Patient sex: M
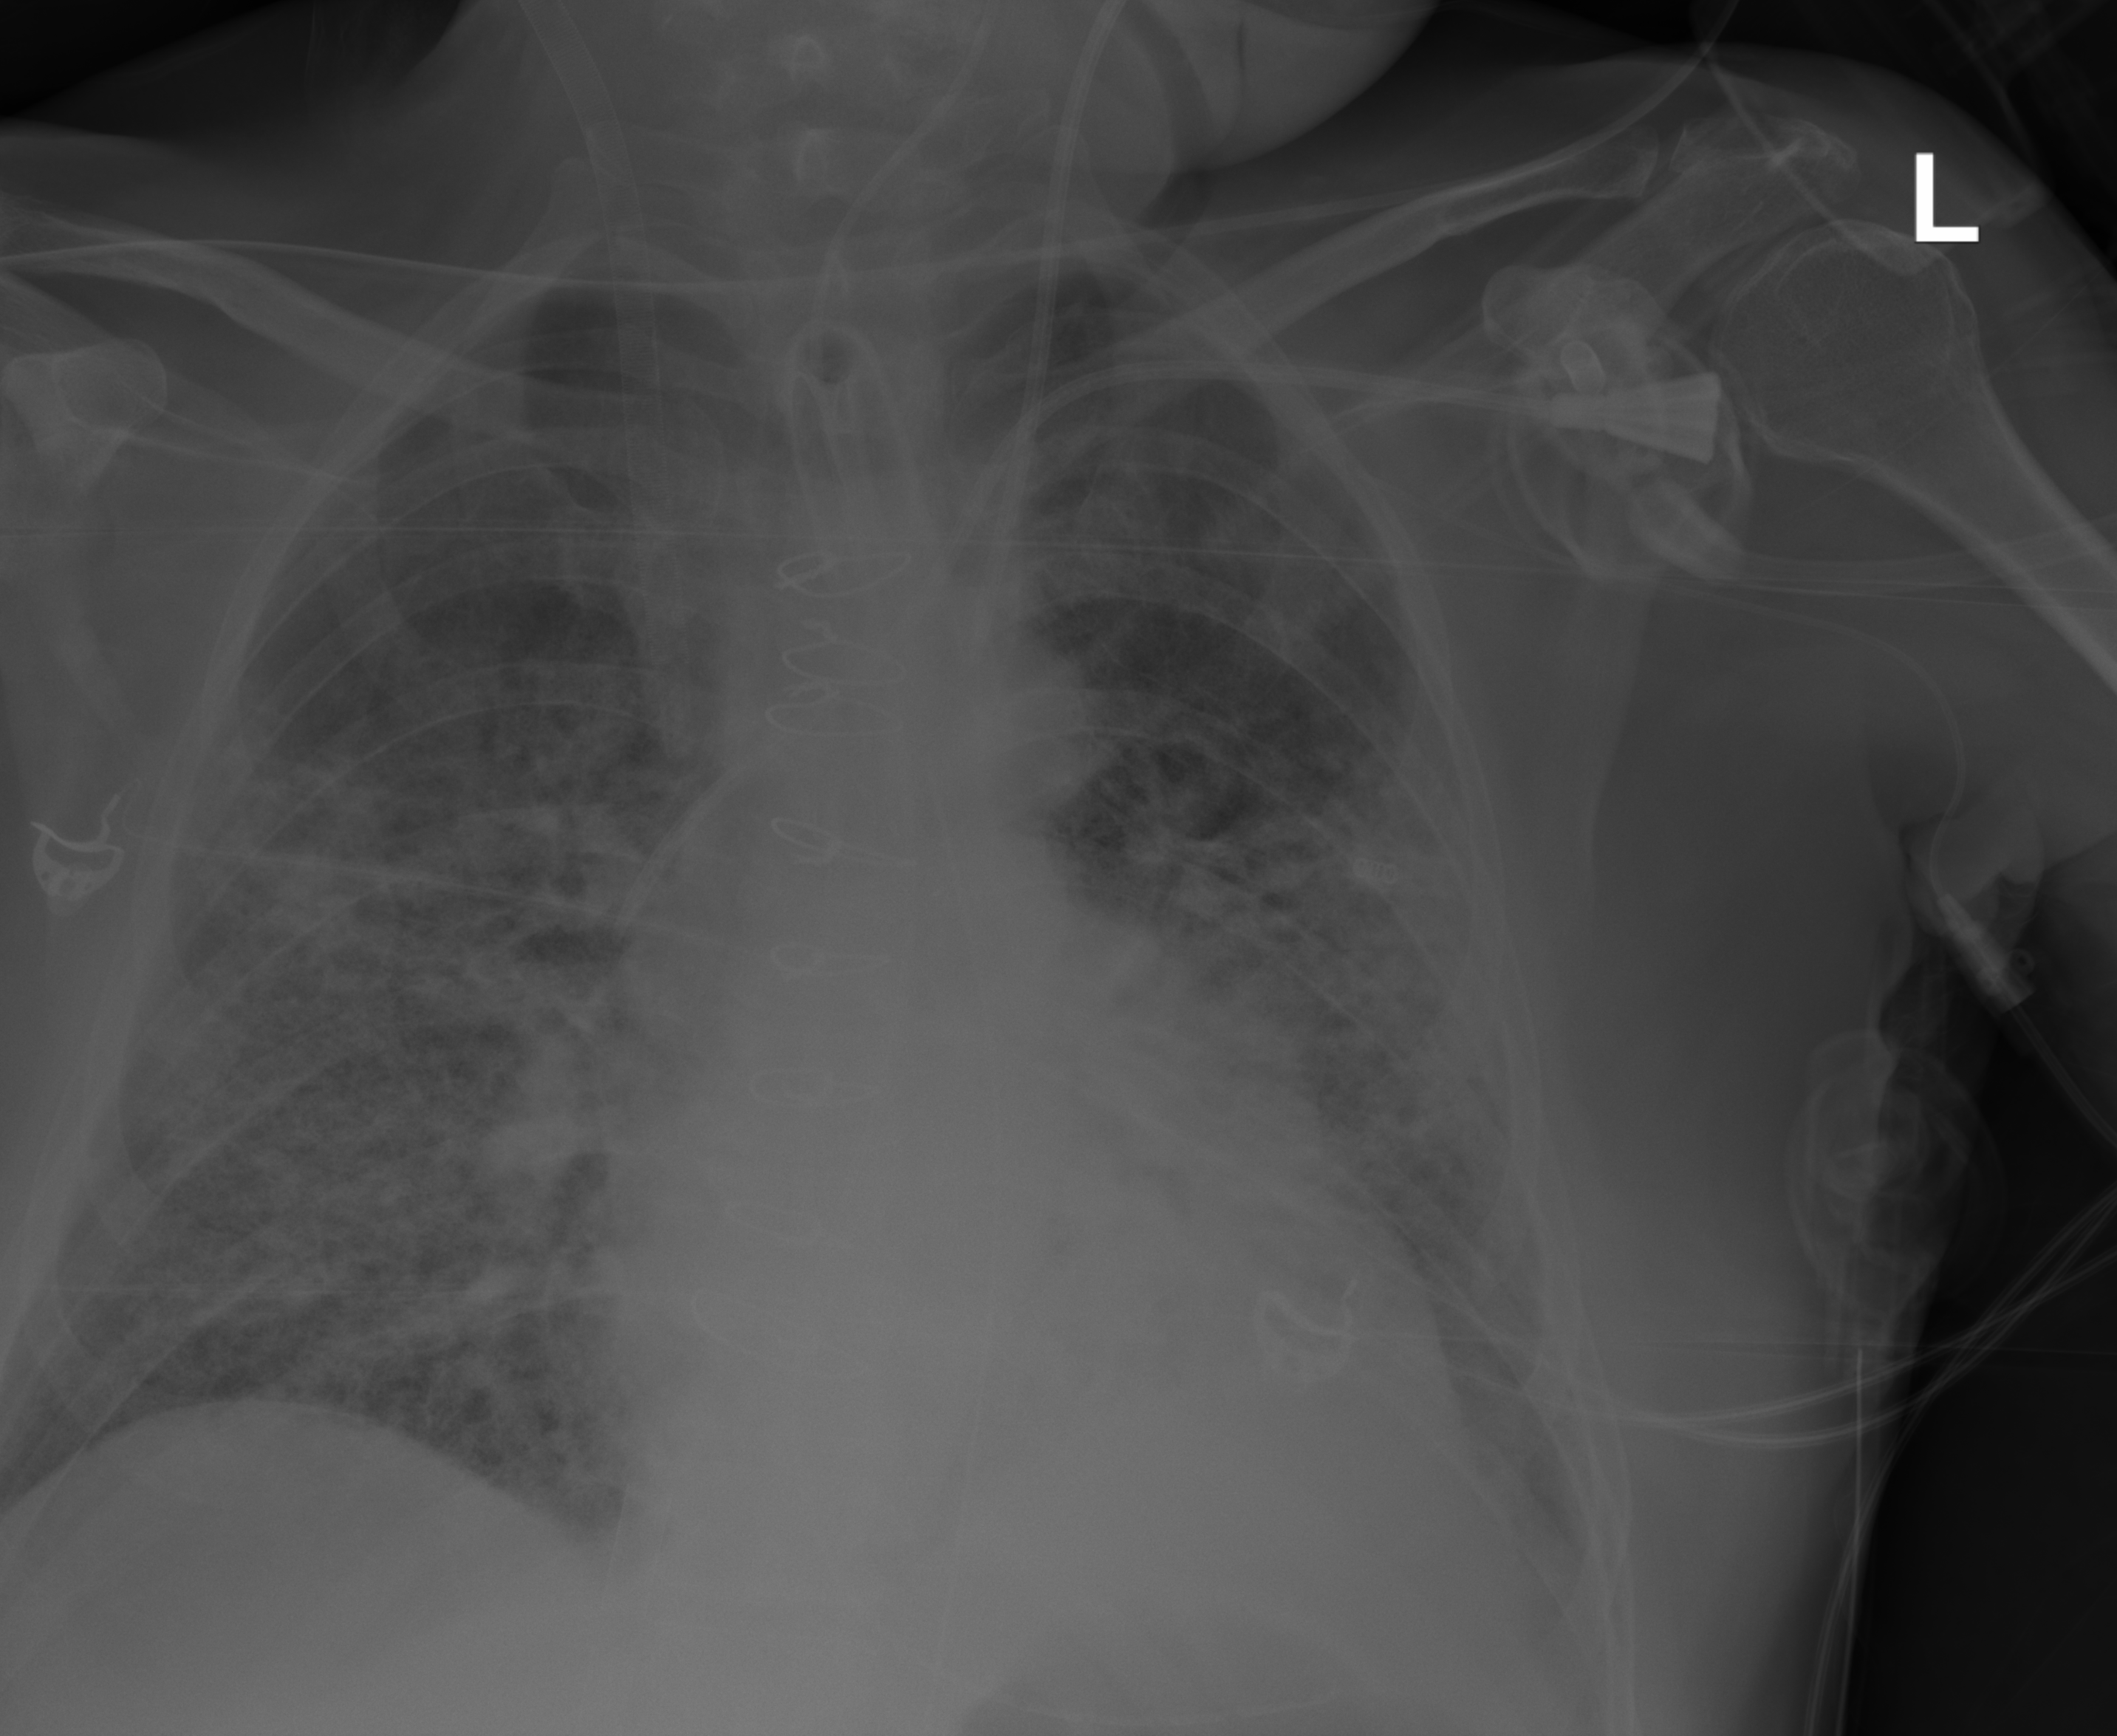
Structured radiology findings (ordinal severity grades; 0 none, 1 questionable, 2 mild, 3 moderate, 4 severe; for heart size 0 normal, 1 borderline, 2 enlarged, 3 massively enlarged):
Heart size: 1
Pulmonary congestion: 0
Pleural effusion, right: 0
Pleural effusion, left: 2
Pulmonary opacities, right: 3
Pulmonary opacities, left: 3
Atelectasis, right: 3
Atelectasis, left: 3